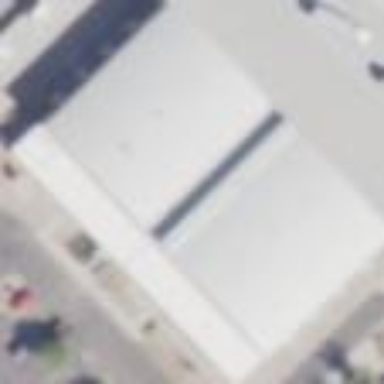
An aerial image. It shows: Building.